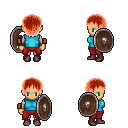
a pixel art fantasy rpg character, female body template, human, tanned skin, teal sleeveless shirt, red pants, red plain hairstyle, leather bracers, maroon shoes, shield, four views (front, back, left, right), 2x2 character sprite sheet, small pixel art, hard edges, no anti-aliasing